Field crop: maize
Growth stage: 2
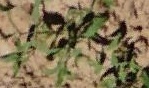
Species: atriplex